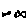
Label: fish